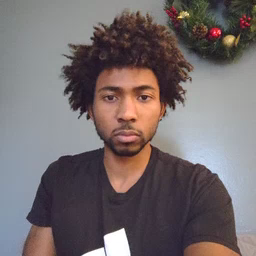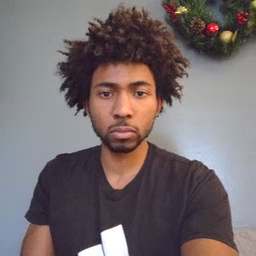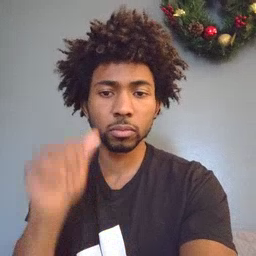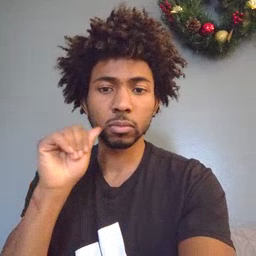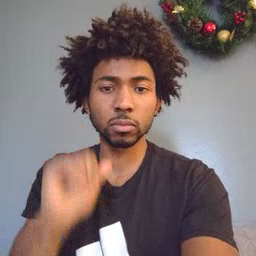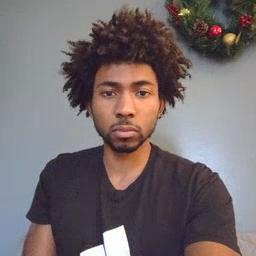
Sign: aunt